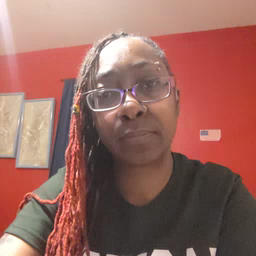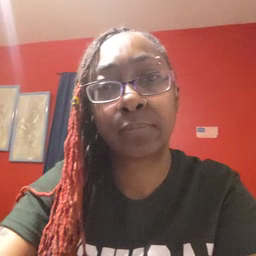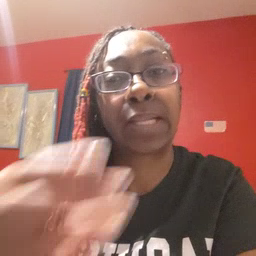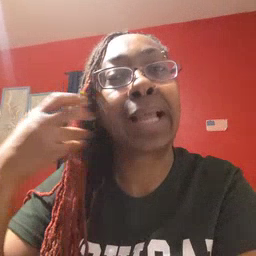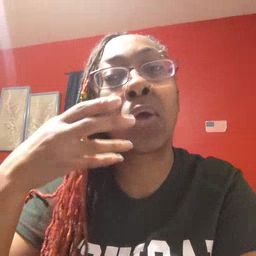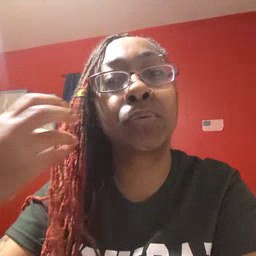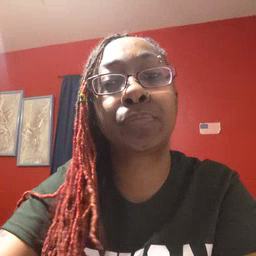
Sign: tiger